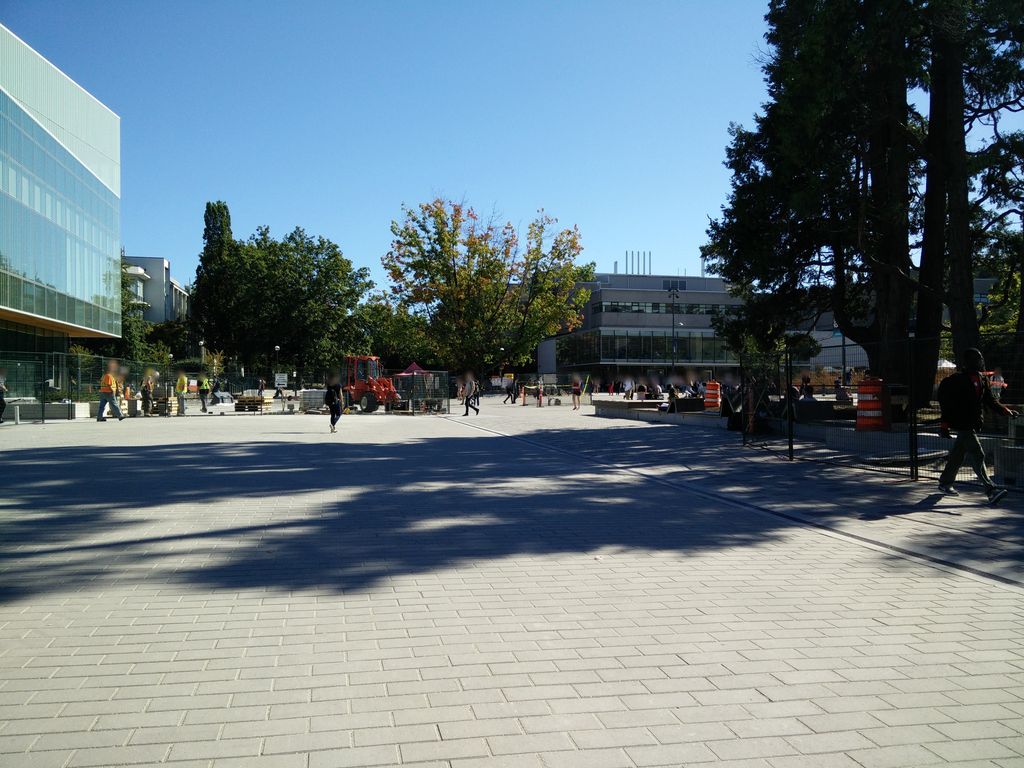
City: vancouver